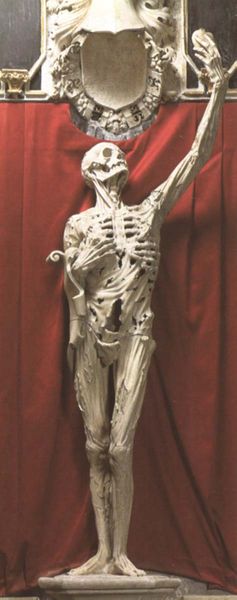
Titel: Skelett vom Grab des René de Chalon
Künstler: Ligier Richier
Standort: Bar-le-Duc, St. Pierre (EU - F)
Schlagwörter: himmel, finger, hintergrund, rot, tod, tot, spiegel, vorhang, erde, stehend, skulptur, füsse, vanitas, skelett, herz, gerippe, knochenmann